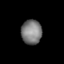
Tissue: lung
Cell type: Epithelial cells
Senescence score: 0.6041
Nuclear area (px): 496
Mean DAPI intensity: 122.839